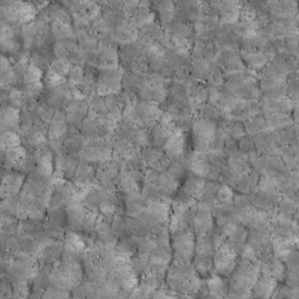
Label: non_frost